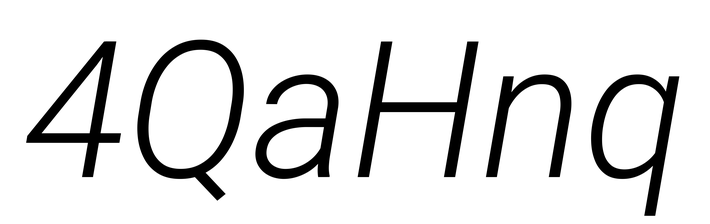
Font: Roboto-Italic_Light_Italic